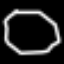
Label: octagon